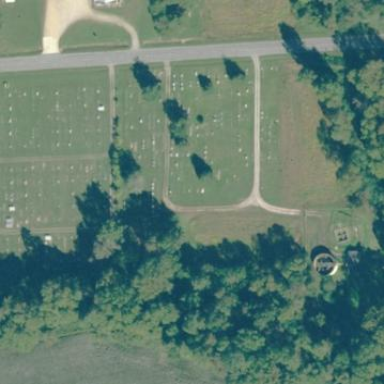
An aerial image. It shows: Cemetery.